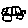
Label: car